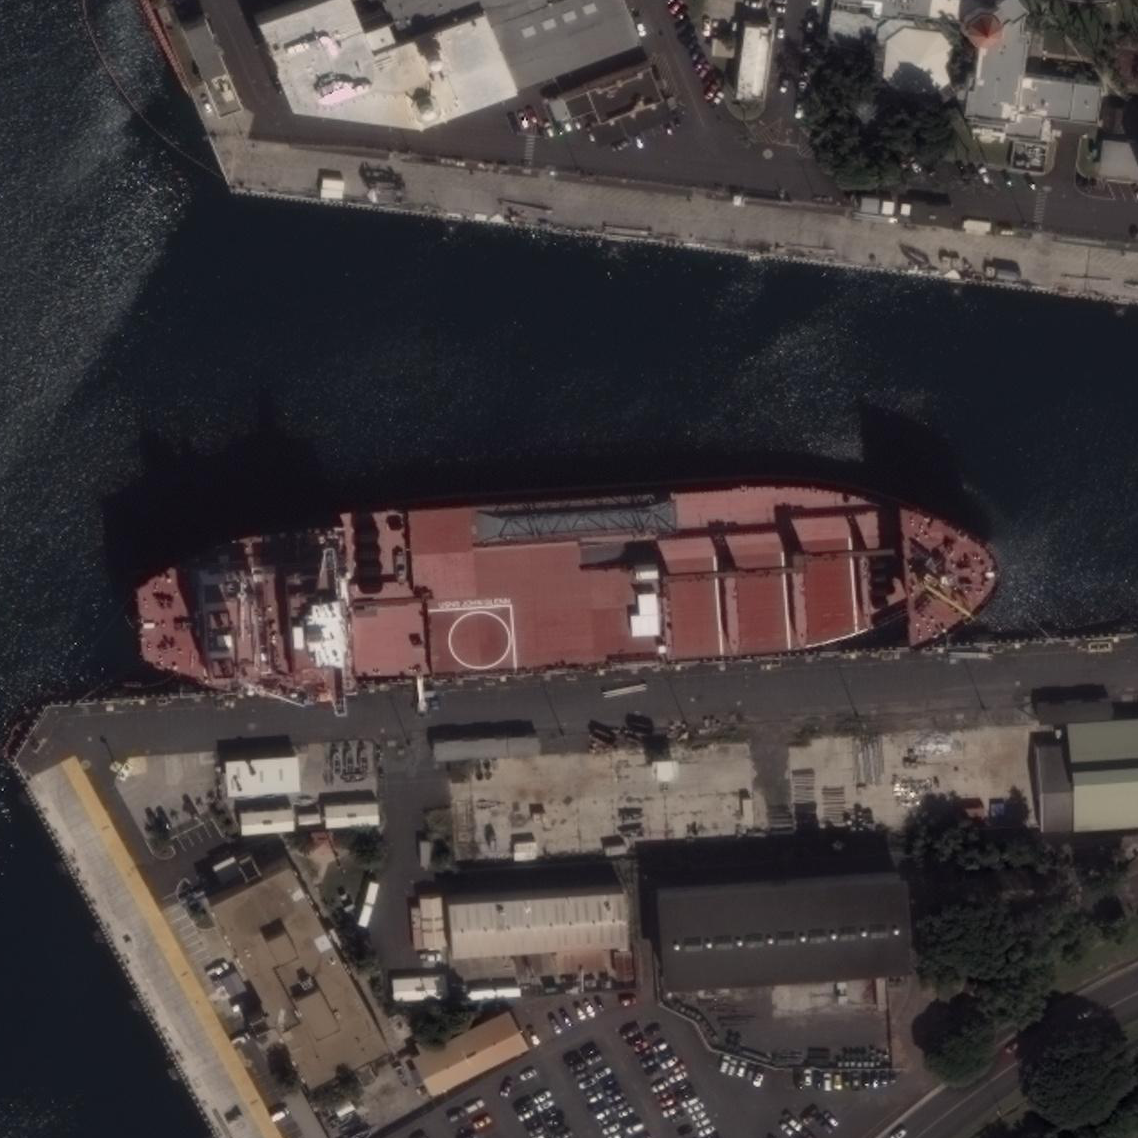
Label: civil